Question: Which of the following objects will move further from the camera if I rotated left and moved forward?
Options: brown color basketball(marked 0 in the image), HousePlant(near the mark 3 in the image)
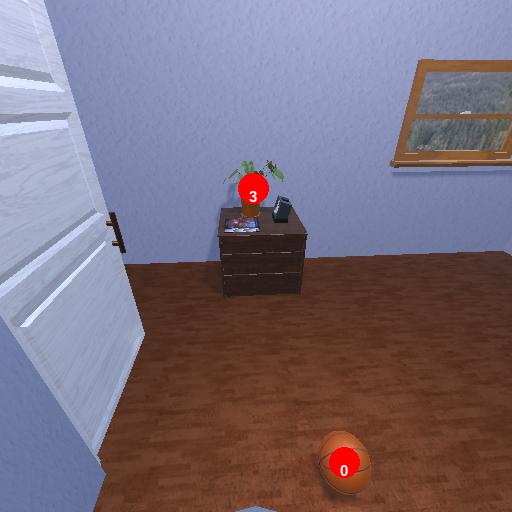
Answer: brown color basketball(marked 0 in the image)